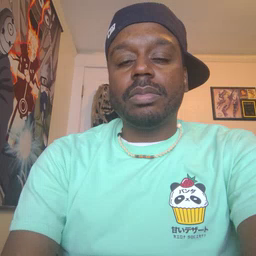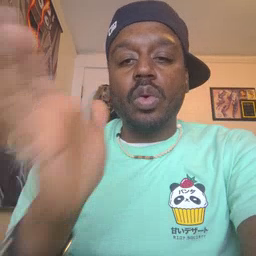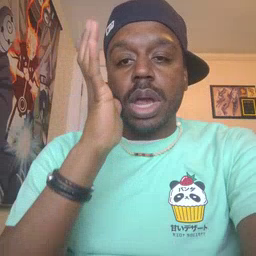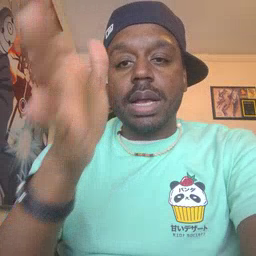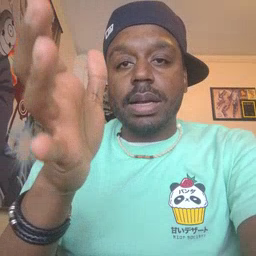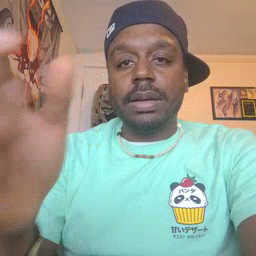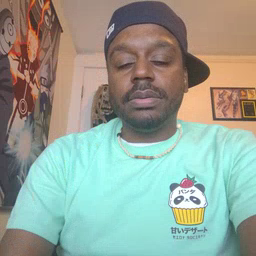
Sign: will